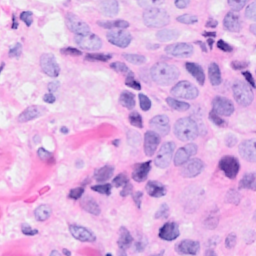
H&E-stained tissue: Breast